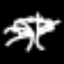
Label: palm tree